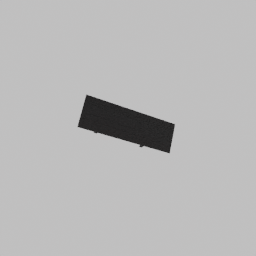
Label: furniture